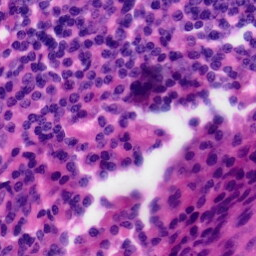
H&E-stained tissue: Tonsil